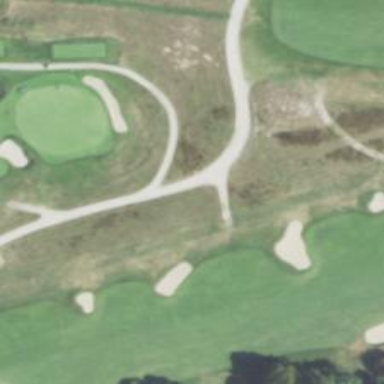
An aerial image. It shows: Path used for both walking and golf.